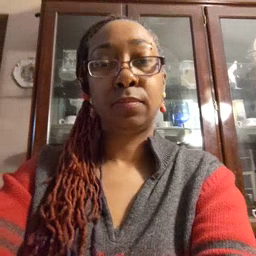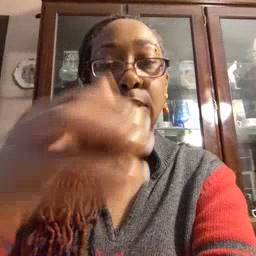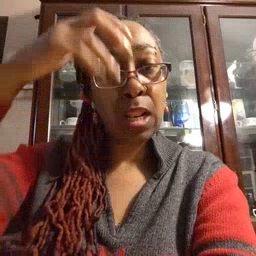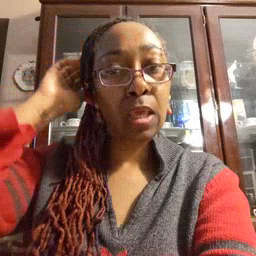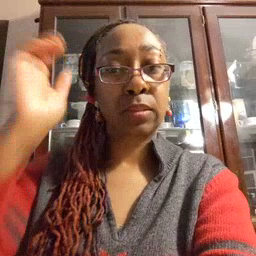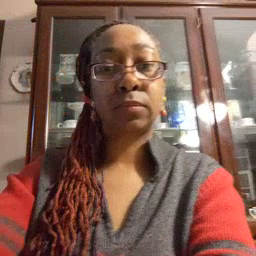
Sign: lion